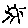
Label: sun